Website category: university
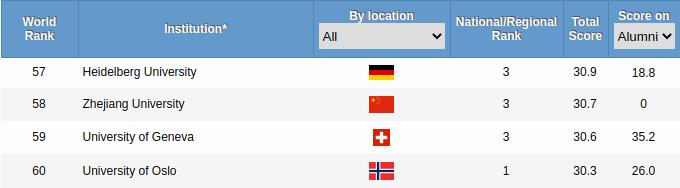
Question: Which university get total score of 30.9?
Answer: Heidelberg University

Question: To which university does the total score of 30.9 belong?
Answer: Heidelberg University

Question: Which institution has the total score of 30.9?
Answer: Heidelberg University

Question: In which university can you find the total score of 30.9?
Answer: Heidelberg University

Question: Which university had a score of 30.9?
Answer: Heidelberg University

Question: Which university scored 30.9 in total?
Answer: Heidelberg University

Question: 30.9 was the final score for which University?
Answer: Heidelberg University

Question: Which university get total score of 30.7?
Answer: Zhejiang University

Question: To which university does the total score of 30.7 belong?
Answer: Zhejiang University

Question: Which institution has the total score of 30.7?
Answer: Zhejiang University

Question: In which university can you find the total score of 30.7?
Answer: Zhejiang University

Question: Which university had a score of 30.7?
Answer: Zhejiang University

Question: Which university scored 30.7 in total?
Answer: Zhejiang University

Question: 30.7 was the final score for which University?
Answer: Zhejiang University

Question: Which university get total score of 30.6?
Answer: University of Geneva

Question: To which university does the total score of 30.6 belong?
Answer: University of Geneva

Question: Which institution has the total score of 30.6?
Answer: University of Geneva

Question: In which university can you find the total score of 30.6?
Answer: University of Geneva

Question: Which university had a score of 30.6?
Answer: University of Geneva

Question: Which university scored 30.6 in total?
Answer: University of Geneva

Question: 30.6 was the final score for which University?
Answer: University of Geneva

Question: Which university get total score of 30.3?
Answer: University of Oslo

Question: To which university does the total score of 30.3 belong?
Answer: University of Oslo

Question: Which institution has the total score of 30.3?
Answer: University of Oslo

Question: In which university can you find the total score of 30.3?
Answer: University of Oslo

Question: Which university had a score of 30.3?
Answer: University of Oslo

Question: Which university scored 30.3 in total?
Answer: University of Oslo

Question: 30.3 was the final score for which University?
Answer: University of Oslo

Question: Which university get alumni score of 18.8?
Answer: Heidelberg University

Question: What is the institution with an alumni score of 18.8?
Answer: Heidelberg University

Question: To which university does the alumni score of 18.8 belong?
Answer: Heidelberg University

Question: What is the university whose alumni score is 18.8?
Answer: Heidelberg University

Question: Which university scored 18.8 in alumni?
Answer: Heidelberg University

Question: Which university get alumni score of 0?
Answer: Zhejiang University

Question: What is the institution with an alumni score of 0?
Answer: Zhejiang University

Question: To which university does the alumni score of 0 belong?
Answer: Zhejiang University

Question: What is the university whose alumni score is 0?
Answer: Zhejiang University

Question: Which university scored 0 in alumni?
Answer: Zhejiang University

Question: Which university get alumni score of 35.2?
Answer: University of Geneva

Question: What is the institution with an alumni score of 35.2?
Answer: University of Geneva

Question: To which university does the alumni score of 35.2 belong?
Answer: University of Geneva

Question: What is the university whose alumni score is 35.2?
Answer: University of Geneva

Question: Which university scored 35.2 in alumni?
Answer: University of Geneva

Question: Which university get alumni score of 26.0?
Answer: University of Oslo

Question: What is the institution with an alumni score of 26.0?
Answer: University of Oslo

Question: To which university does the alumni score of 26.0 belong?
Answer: University of Oslo

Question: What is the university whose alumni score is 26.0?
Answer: University of Oslo

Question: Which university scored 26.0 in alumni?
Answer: University of Oslo